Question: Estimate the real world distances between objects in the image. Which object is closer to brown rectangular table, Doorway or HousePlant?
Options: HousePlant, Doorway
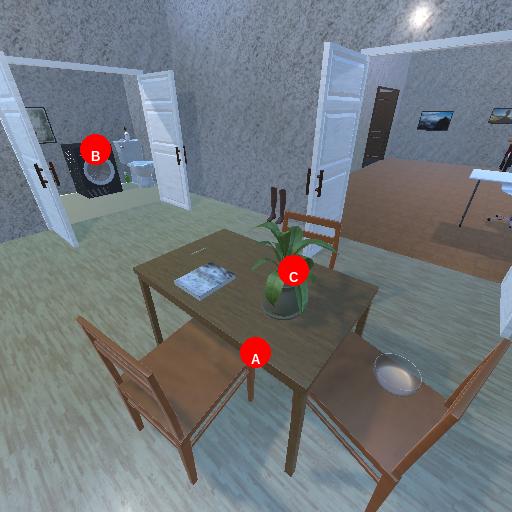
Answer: HousePlant